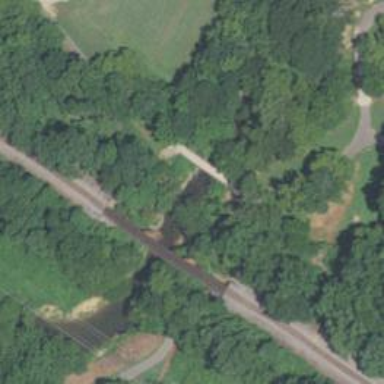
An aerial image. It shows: Bridge over cycleway with excellent trail visibility.